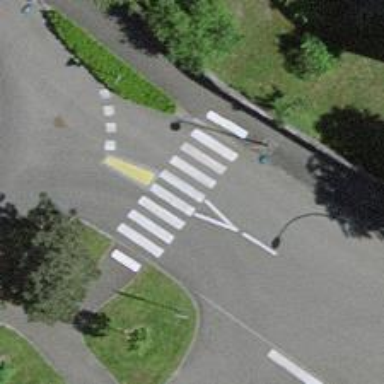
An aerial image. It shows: Zebra crossing for pedestrians.